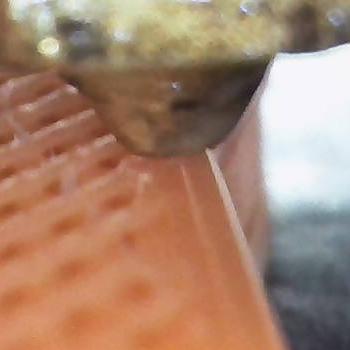
Flow rate: 100%